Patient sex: M
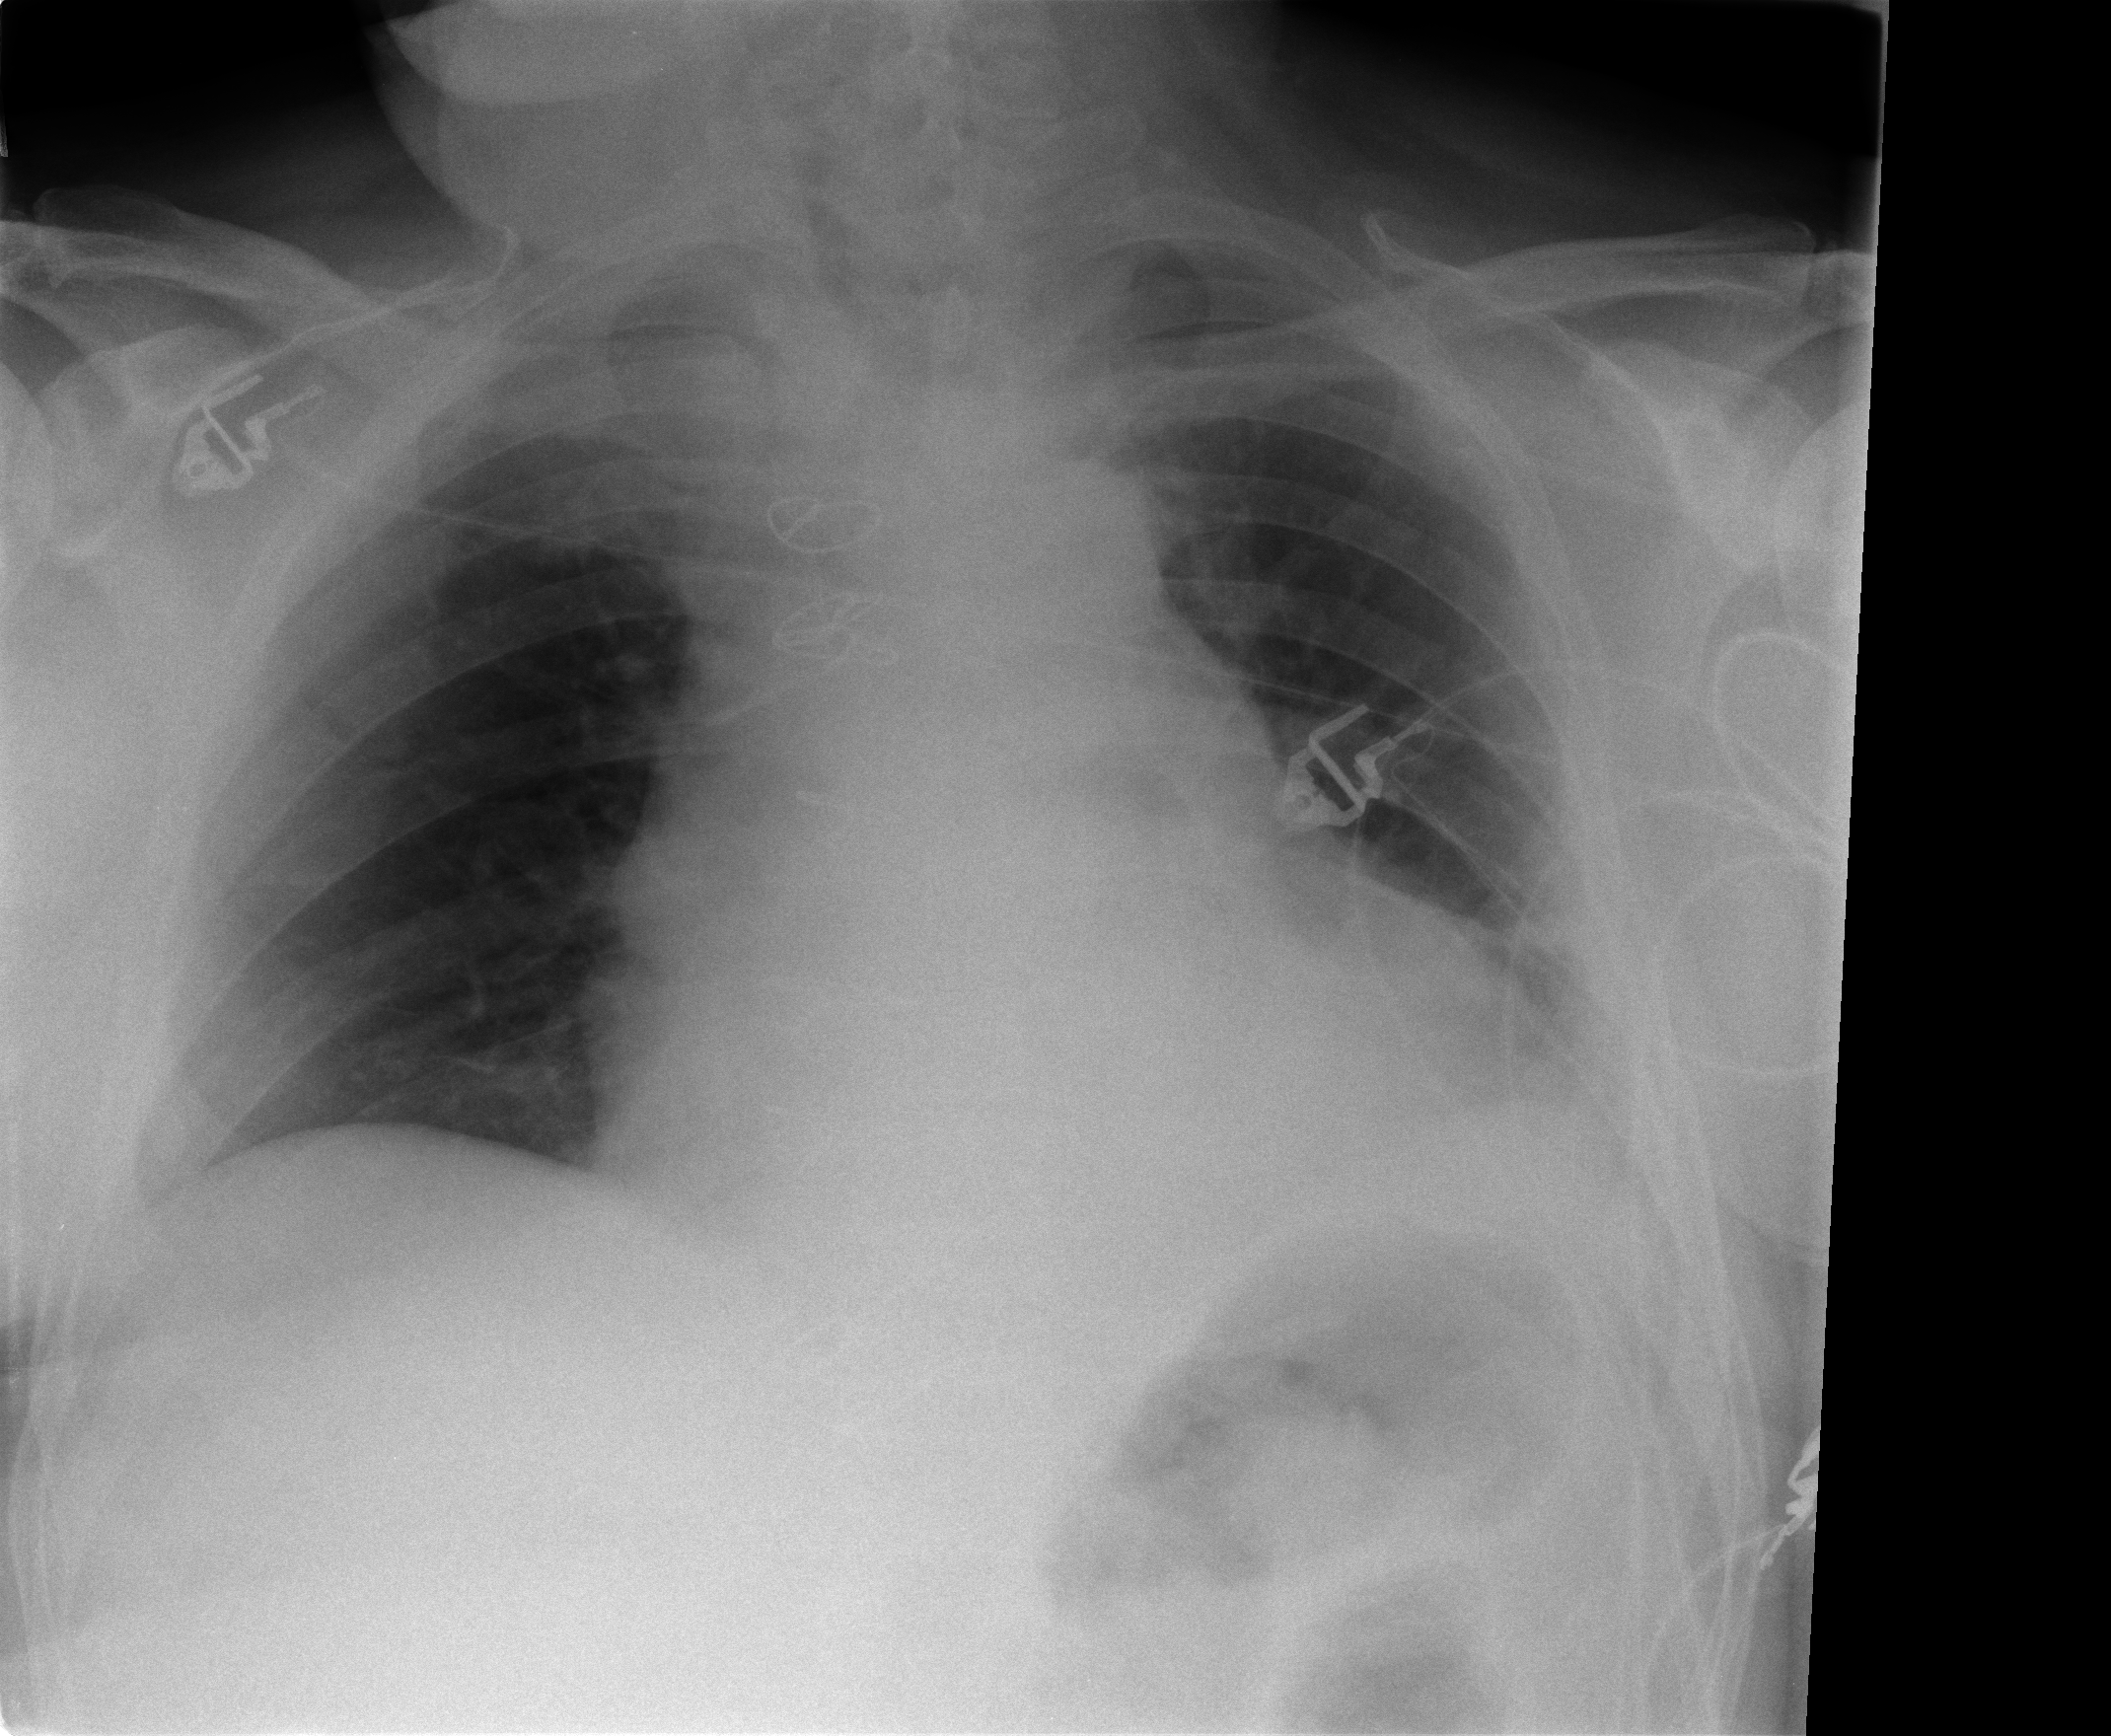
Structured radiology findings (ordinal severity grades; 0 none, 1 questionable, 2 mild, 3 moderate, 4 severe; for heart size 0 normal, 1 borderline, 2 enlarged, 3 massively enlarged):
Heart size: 2
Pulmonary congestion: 0
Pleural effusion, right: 0
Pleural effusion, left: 2
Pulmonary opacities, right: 0
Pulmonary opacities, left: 0
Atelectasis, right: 0
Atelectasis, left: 2